Field crop: maize
Growth stage: 2
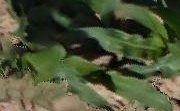
Species: maize